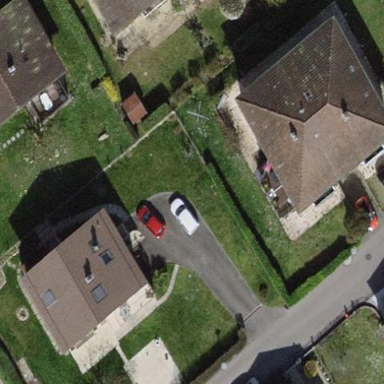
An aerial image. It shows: Detached building.